Question: I need to create a web-service that will integrate information from SAP within my organization. I have an existing application with a database structure. SAP will use the web-service to store values into the relevant tables/columns in the database.
For this, I need to provide the SAP team with an Xml schema that will be used to pass the data. Now, I do not know a lot about xml. What I did is I created Dto's based on the Entity Framework classes of all the relavent tables. This includes 8 different classes:

RFQ is the 'base class' and it can contain either an RFQGoods or an RFQServices.
Next, I attempted using the xsd.exe tool to generate a schema, but received this result:
> Error: There was an error processing 'RfqService.dll'.
- There was an error reflecting type 'RfqService.DataTransferObjects.RfqDto'.
- Cannot serialize member 'RfqService.DataTransferObjects.RfqDto.RFQGoods' of
type 'System.Collections.Generic.ICollection'1[[RfqService.DataTransferObjects.RfqGoodDto, RfqService, Version=1.0.0.0, Culture=neutral, PublicKeyToken=null]]', see inner exception for more details. - Cannot serialize member RfqService.DataTransferObjects.RfqDto.RFQGoods of type System.Collections.Generic.ICollection'1[[RfqService.DataTransferObjects.RfqGoodDto, RfqService, Version=1.0.0.0, Culture=neutral, PublicKeyToken=null]] because it is an interface.
I think what I need is the correct xml 'attributes' for the classes and each of their 'parameters', but I do not know what attributes I need to add to make this work and haven't been able to find out. Below is the RfqDto class:
'''
[DataContract]
public class RfqDto
{
[DataMember]
public int RfqId { get; set; }
[DataMember]
public bool IsAbove30k { get; set; }
[DataMember]
public string ReferenceNumber { get; set; }
[DataMember]
public string ContactPersonName { get; set; }
[DataMember]
public string ContactPersonTelephoneNumber { get; set; }
[DataMember]
public string ContactPersonCellPhone { get; set; }
[DataMember]
public string BuyerName { get; set; }
[DataMember]
public string BuyerTelephoneNumber { get; set; }
[DataMember]
public string BuyerEmailAddress { get; set; }
[DataMember]
public Nullable<int> QuotationBoxNumber { get; set; }
[DataMember]
public Nullable<int> FloorNumber { get; set; }
[DataMember]
public virtual ProcurementItemDto ProcurementItem { get; set; }
[DataMember]
public virtual ICollection<RfqGoodDto> RfqGoods { get; set; }
[DataMember]
public virtual ICollection<RfqServiceDto> RfqServices { get; set; }
}
'''
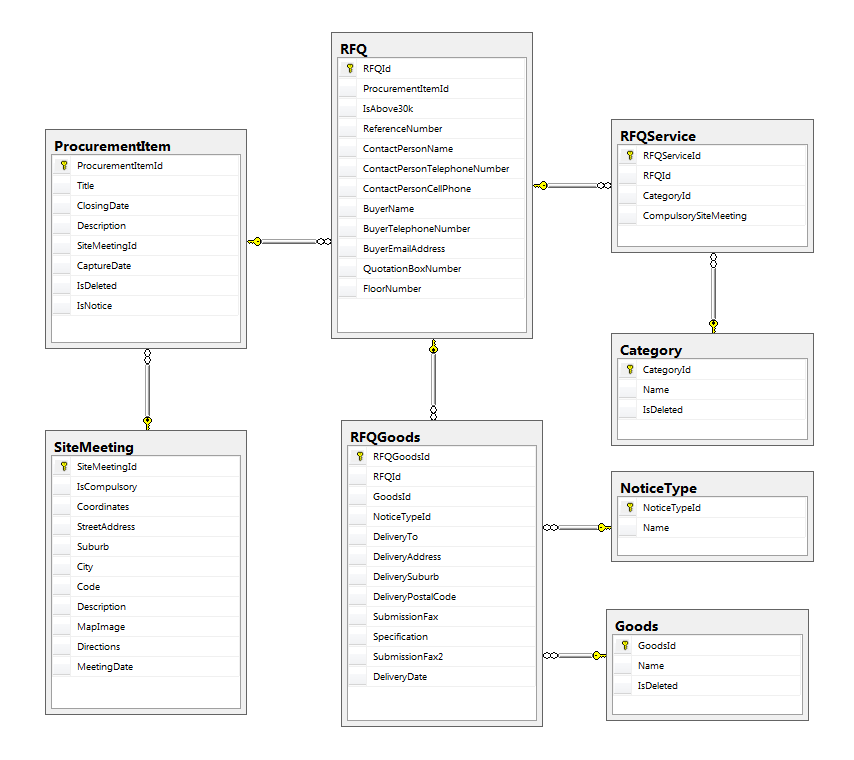
Answer: Try changing your 'ICollection<T>' members to 'List<T>'. The error you are getting is basically telling you that you can not serialize interfaces.